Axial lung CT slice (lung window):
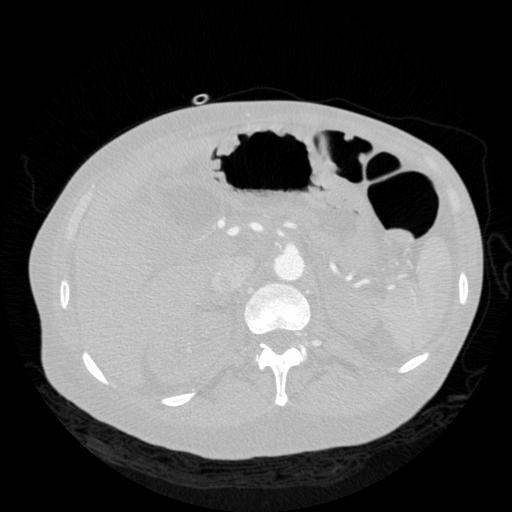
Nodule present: no